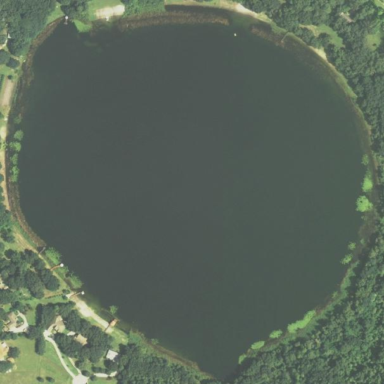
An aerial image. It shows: Beautiful lake surrounded by nature.